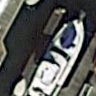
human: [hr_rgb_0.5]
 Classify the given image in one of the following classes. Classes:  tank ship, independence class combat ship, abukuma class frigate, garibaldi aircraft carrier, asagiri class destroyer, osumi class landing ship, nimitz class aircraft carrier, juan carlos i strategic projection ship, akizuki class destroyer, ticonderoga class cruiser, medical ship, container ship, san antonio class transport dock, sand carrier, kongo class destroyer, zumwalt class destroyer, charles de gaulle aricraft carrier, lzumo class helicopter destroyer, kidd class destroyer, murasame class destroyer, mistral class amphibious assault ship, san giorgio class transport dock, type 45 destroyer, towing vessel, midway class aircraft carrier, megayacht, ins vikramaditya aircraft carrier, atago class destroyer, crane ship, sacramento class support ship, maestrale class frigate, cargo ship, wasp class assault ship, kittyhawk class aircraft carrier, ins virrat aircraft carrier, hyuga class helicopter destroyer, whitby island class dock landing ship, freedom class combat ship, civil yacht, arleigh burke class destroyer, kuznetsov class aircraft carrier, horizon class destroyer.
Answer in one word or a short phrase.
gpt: Civil yacht